Field crop: maize
Growth stage: 2
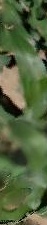
Species: maize